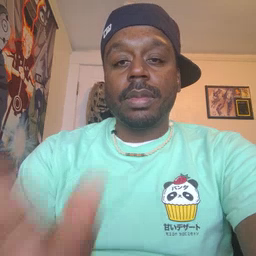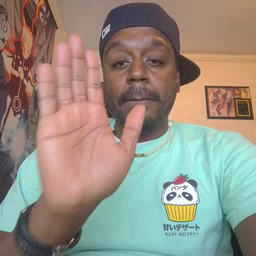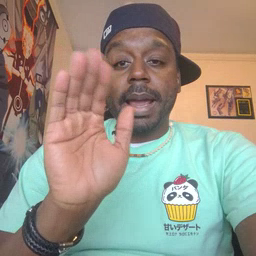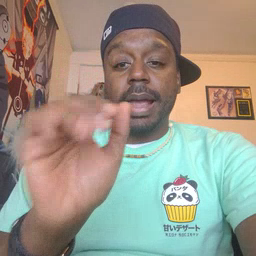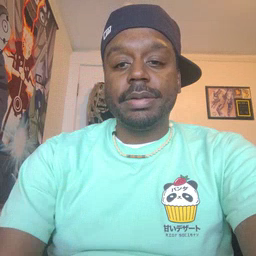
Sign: bye